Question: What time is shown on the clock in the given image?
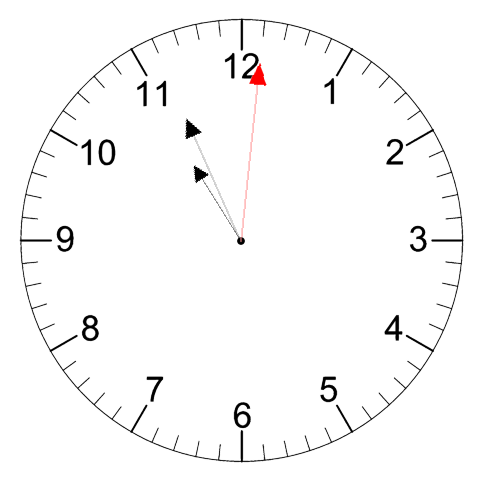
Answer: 10:56:01